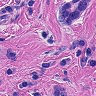
Metastatic tissue present: yes